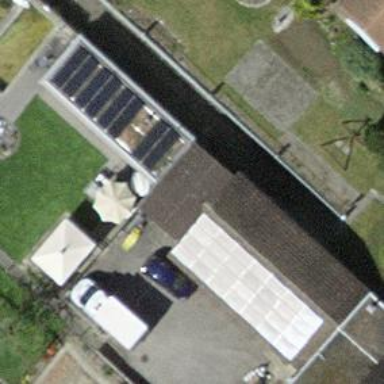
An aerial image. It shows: Shed.